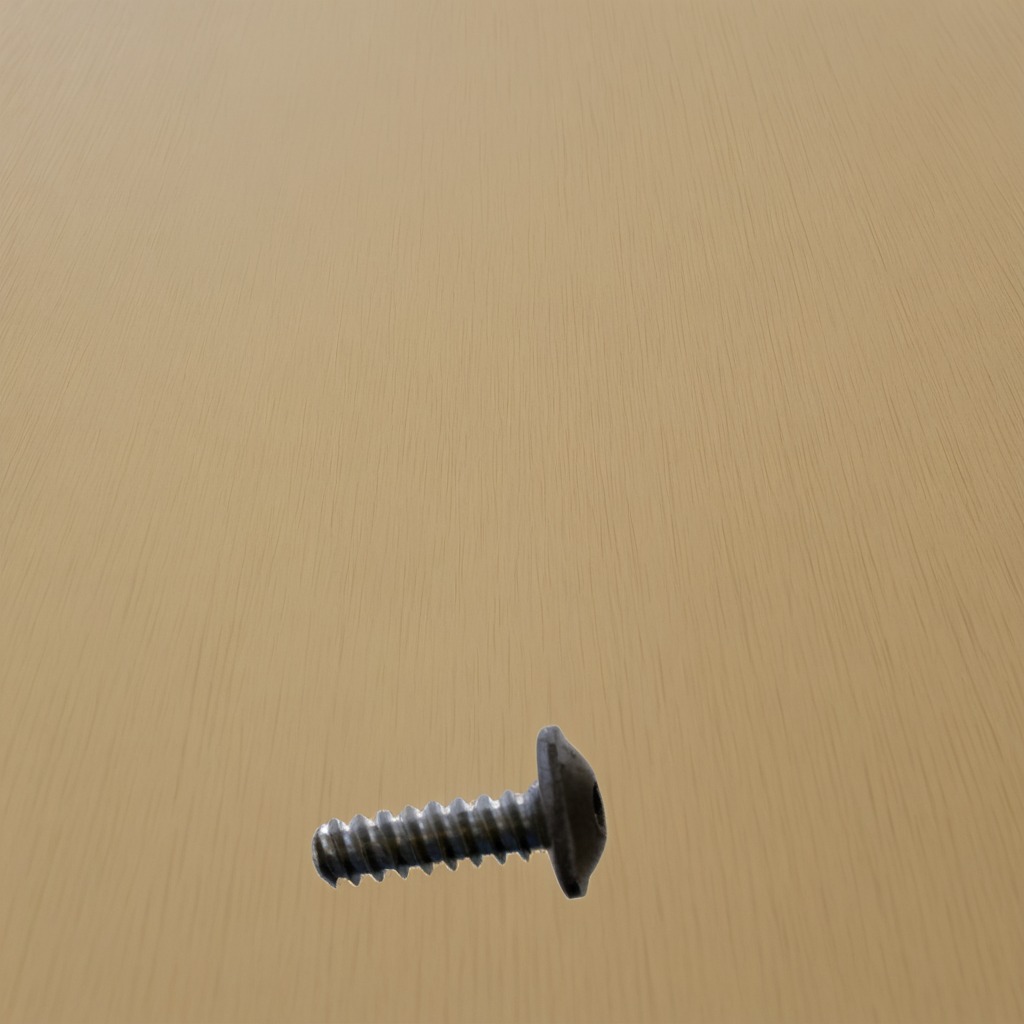
A metal screw lies on a plywood surface in a paint workshop lit by afternoon window light.